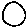
Label: circle